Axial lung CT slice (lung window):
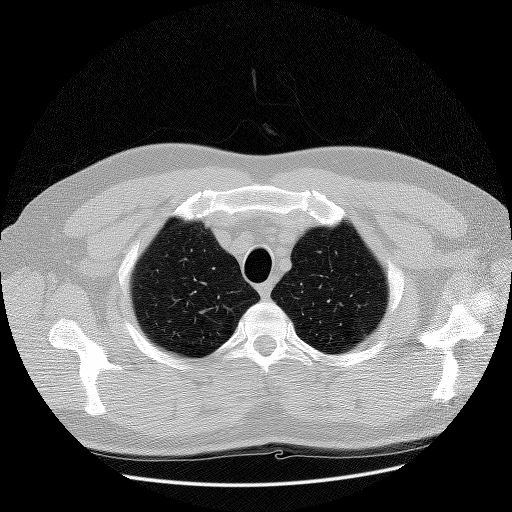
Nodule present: no